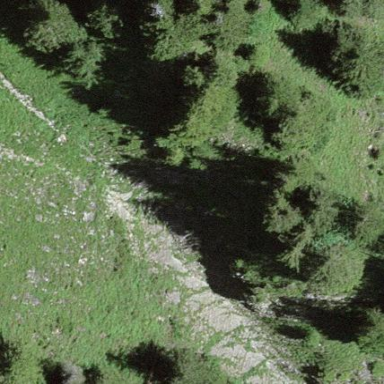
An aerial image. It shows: Forest area.